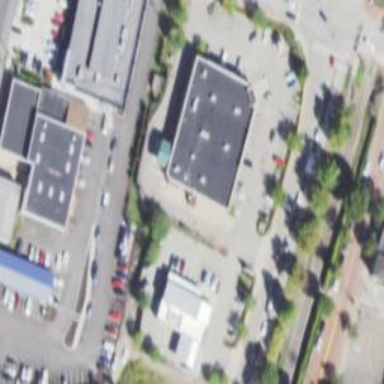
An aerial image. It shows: Commercial building.